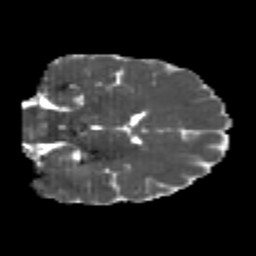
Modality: MD
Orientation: coronal
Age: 24
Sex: male
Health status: healthy
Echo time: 0.074 s